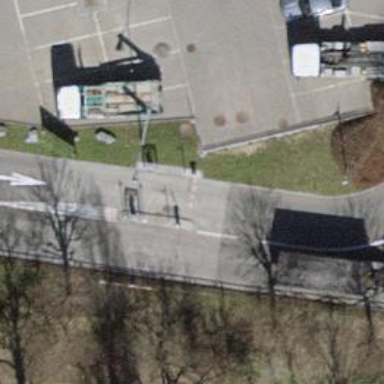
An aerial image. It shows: Lift gate barrier.